Question: I'm using wpf toolkit AutoCompleteBox and I've set the Item template.
The problem : the Items in the pop-up list look great but it didn't take effect on the textbox above (the selected item).

XAML:
'''
<Controls:AutoCompleteBox x:Name="x" ItemFilter="SearchPerson" Margin="20">
<Controls:AutoCompleteBox.ItemTemplate>
<DataTemplate>
<StackPanel Orientation="Horizontal">
<TextBlock Text="{Binding Name}" />
<Rectangle Width="10" Height="10" Fill="LightGreen"/>
<TextBlock Text="{Binding Age}" />
</StackPanel>
</DataTemplate>
</Controls:AutoCompleteBox.ItemTemplate>
</Controls:AutoCompleteBox>
'''
Code behind:
'''
public partial class MainWindow : Window
{
public List<Person> Persons { get; set; }
public MainWindow() {
InitializeComponent();
Persons = new List<Person> {
new Person{Name = "Jhon",Age=35},
new Person{Name = "Kelly",Age=40}};
x.ItemsSource = Persons;
DataContext = this;
}
bool SearchPerson(string search, object value) {
return (value as Person).Name.ToLower().Contains(search);
}
}
public class Person
{
public string Name { get; set; }
public int Age { get; set; }
}
'''
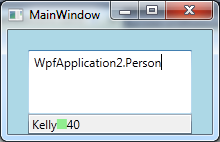
Answer: What do you want to show in the 'TextBox'? To display the Name of the Selected person you may add 'ValueMemberPath' like this
'''
<Controls:AutoCompleteBox x:Name="x" ItemFilter="SearchPerson" Margin="20"
ValueMemberPath="Name">
'''
If you want to display both 'Name' and 'Age' in the 'TextBox' you can use 'ValueMemberBinding' with a converter
'''
<Controls:AutoCompleteBox x:Name="x" ItemFilter="SearchPerson" Margin="20"
ValueMemberBinding="{Binding Converter={StaticResource PersonConverter}}">
'''
Where we bind directly to the 'Person' and return Name and Age in the converter
'''
public class PersonConverter : IValueConverter
{
public object Convert(object value, Type targetType, object parameter, System.Globalization.CultureInfo culture)
{
Person person = value as Person;
if (person != null)
{
return person.Name + " : " + person.Age.ToString();
}
return string.Empty;
}
public object ConvertBack(object value, Type targetType, object parameter, System.Globalization.CultureInfo culture)
{
throw new NotImplementedException();
}
}
'''
You'll have to edit the Template of the 'AutoCompleteBox'. 'TextBox' can't display a 'Rectangle' so the solution will be depending on how you want this to be handled. Here is an example that displays a 'TextBox', a 'Rectangle' and a 'TextBlock' in the Template. It should give you what you want

'''
<Controls:AutoCompleteBox x:Name="x" ItemFilter="SearchPerson" Margin="20" Grid.Row="0"
ValueMemberPath="Name"
Style="{DynamicResource AutoCompleteBoxStyle1}">
<Controls:AutoCompleteBox.ItemTemplate>
<DataTemplate>
<StackPanel Orientation="Horizontal">
<TextBlock Text="{Binding Name}" />
<Rectangle Width="10" Height="10" Fill="LightGreen"/>
<TextBlock Text="{Binding Age}" />
</StackPanel>
</DataTemplate>
</Controls:AutoCompleteBox.ItemTemplate>
</Controls:AutoCompleteBox>
<Style x:Key="AutoCompleteBoxStyle1" TargetType="{x:Type Controls:AutoCompleteBox}">
<Setter Property="IsTabStop" Value="False"/>
<Setter Property="Padding" Value="2"/>
<Setter Property="BorderThickness" Value="1"/>
<Setter Property="BorderBrush">
<Setter.Value>
<LinearGradientBrush EndPoint="0.5,1" StartPoint="0.5,0">
<GradientStop Color="#FFA3AEB9" Offset="0"/>
<GradientStop Color="#FF8399A9" Offset="0.375"/>
<GradientStop Color="#FF718597" Offset="0.375"/>
<GradientStop Color="#FF617584" Offset="1"/>
</LinearGradientBrush>
</Setter.Value>
</Setter>
<Setter Property="Background" Value="White"/>
<Setter Property="Foreground" Value="Black"/>
<Setter Property="MinWidth" Value="45"/>
<Setter Property="Template">
<Setter.Value>
<ControlTemplate TargetType="{x:Type Controls:AutoCompleteBox}">
<Grid Opacity="{TemplateBinding Opacity}">
<TextBox x:Name="Text" Opacity="1" Visibility="Visible" BorderBrush="{TemplateBinding BorderBrush}" BorderThickness="{TemplateBinding BorderThickness}" Background="{TemplateBinding Background}" Foreground="{TemplateBinding Foreground}" IsTabStop="True" Margin="0" Padding="{TemplateBinding Padding}" Style="{TemplateBinding TextBoxStyle}"/>
<StackPanel Name="stackPanel" Orientation="Horizontal" VerticalAlignment="Top" Visibility="Visible" IsHitTestVisible="False" Grid.ZIndex="1">
<TextBlock Margin="6,9,0,0"
VerticalAlignment="Center"
Opacity="0"
Text="{Binding RelativeSource={RelativeSource AncestorType={x:Type Controls:AutoCompleteBox}},
Path=SelectedItem.Name}" />
<Rectangle Width="10" Height="10" VerticalAlignment="Center" Fill="LightGreen" />
<TextBlock VerticalAlignment="Center"
Text="{Binding RelativeSource={RelativeSource AncestorType={x:Type Controls:AutoCompleteBox}},
Path=SelectedItem.Age}"/>
</StackPanel>
<Border x:Name="ValidationErrorElement" BorderBrush="#FFDB000C" BorderThickness="1" CornerRadius="1" Visibility="Collapsed">
<Border.ToolTip>
<ToolTip x:Name="validationTooltip" Placement="Right">
<ToolTip.Triggers>
<EventTrigger RoutedEvent="FrameworkElement.Loaded">
<BeginStoryboard>
<Storyboard>
<ObjectAnimationUsingKeyFrames Storyboard.TargetProperty="IsHitTestVisible" Storyboard.TargetName="validationTooltip">
<DiscreteObjectKeyFrame KeyTime="0">
<DiscreteObjectKeyFrame.Value>
<System:Boolean>True</System:Boolean>
</DiscreteObjectKeyFrame.Value>
</DiscreteObjectKeyFrame>
</ObjectAnimationUsingKeyFrames>
</Storyboard>
</BeginStoryboard>
</EventTrigger>
</ToolTip.Triggers>
<ToolTip.Template>
<ControlTemplate TargetType="{x:Type ToolTip}">
<Grid x:Name="Root" Margin="5,0" Opacity="0" RenderTransformOrigin="0,0">
<Grid.RenderTransform>
<TranslateTransform X="-25"/>
</Grid.RenderTransform>
<Border Background="#052A2E31" CornerRadius="5" Margin="4,4,-4,-4"/>
<Border Background="#152A2E31" CornerRadius="4" Margin="3,3,-3,-3"/>
<Border Background="#252A2E31" CornerRadius="3" Margin="2,2,-2,-2"/>
<Border Background="#352A2E31" CornerRadius="2" Margin="1,1,-1,-1"/>
<Border Background="#FFDC000C" CornerRadius="2">
<TextBlock Foreground="White" MaxWidth="250" Margin="8,4" TextWrapping="Wrap" Text="{Binding (Validation.Errors)[0].ErrorContent}"/>
</Border>
</Grid>
</ControlTemplate>
</ToolTip.Template>
</ToolTip>
</Border.ToolTip>
<Grid Background="Transparent" HorizontalAlignment="Right" Height="12" Margin="1,-4,-4,0" VerticalAlignment="Top" Width="12">
<Path Data="M1,0L6,0A2,2,90,0,1,8,2L8,7z" Fill="#FFDC000C" Margin="1,3,0,0"/>
<Path Data="M0,0L2,0 8,6 8,8" Fill="White" Margin="1,3,0,0"/>
</Grid>
</Border>
<Popup x:Name="Popup">
<Grid Background="{TemplateBinding Background}" Opacity="{TemplateBinding Opacity}">
<Border x:Name="PopupBorder" BorderThickness="0" Background="#<PHONE>" HorizontalAlignment="Stretch" >
<Border.RenderTransform>
<TranslateTransform X="1" Y="1"/>
</Border.RenderTransform>
<Border BorderBrush="{TemplateBinding BorderBrush}" BorderThickness="{TemplateBinding BorderThickness}" CornerRadius="0" HorizontalAlignment="Stretch" Opacity="1" Padding="0">
<Border.Background>
<LinearGradientBrush EndPoint="0.5,1" StartPoint="0.5,0">
<GradientStop Color="#FFDDDDDD" Offset="0"/>
<GradientStop Color="#AADDDDDD" Offset="1"/>
</LinearGradientBrush>
</Border.Background>
<Border.RenderTransform>
<TransformGroup>
<TranslateTransform X="-1" Y="-1"/>
</TransformGroup>
</Border.RenderTransform>
<ListBox x:Name="Selector" BorderThickness="0" Background="{TemplateBinding Background}" Foreground="{TemplateBinding Foreground}" ScrollViewer.HorizontalScrollBarVisibility="Auto" ItemTemplate="{TemplateBinding ItemTemplate}" ItemContainerStyle="{TemplateBinding ItemContainerStyle}" ScrollViewer.VerticalScrollBarVisibility="Auto"/>
</Border>
</Border>
</Grid>
</Popup>
</Grid>
<ControlTemplate.Triggers>
<Trigger Property="SelectedItem" Value="{x:Null}">
<Setter TargetName="stackPanel" Property="Visibility" Value="Hidden"/>
</Trigger>
</ControlTemplate.Triggers>
</ControlTemplate>
</Setter.Value>
</Setter>
</Style>
'''